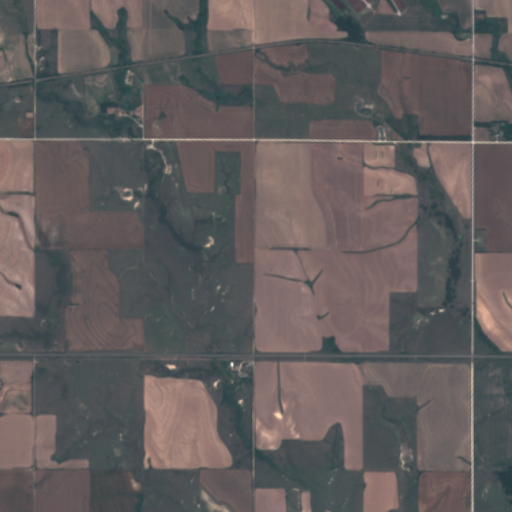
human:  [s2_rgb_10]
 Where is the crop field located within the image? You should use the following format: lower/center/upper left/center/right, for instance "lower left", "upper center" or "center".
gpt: There is no crop field in the image.